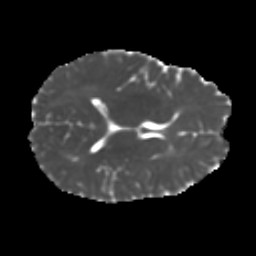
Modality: MD
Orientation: axial
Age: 22
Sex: female
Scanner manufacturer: ge
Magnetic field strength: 3 T
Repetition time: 7.8 s
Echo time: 0.0606 s